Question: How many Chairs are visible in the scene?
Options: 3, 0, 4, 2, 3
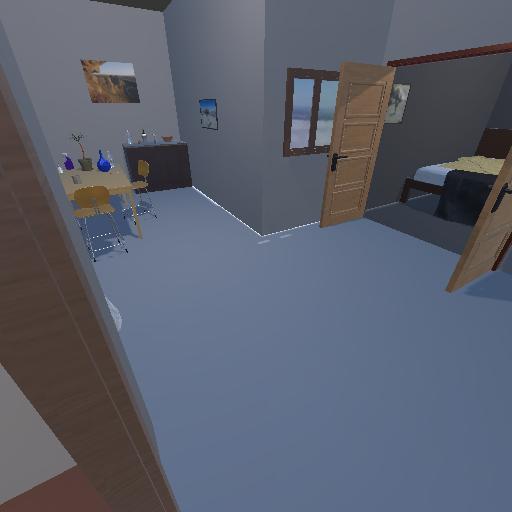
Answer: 3